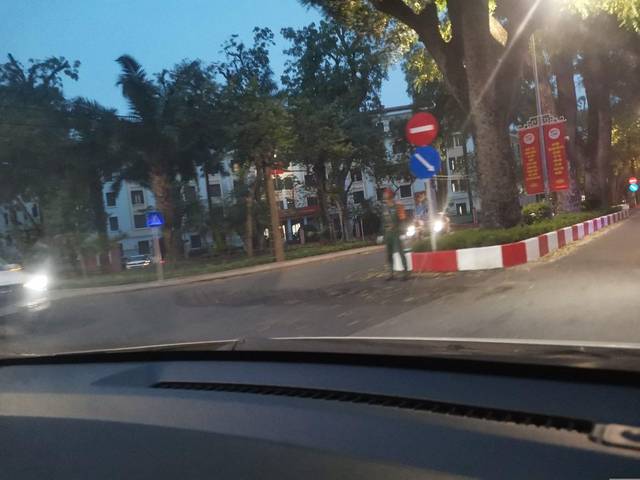
Region: Vietnam
Coordinates: 21.038, 105.84